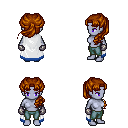
a pixel art fantasy rpg character, female body template, dark elf, purple skin, white trimmed cape, teal pants, brunette princess hairstyle, metal gloves, four views (front, back, left, right), 2x2 character sprite sheet, small pixel art, hard edges, no anti-aliasing